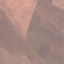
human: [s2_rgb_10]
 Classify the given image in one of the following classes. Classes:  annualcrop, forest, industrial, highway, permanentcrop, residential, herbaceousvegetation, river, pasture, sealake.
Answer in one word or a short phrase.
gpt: AnnualCrop